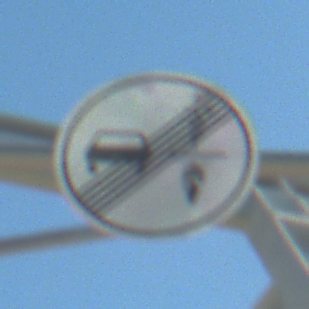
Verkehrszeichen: EndeVerbotUeberholenEinspurigeFahrzeuge
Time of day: MorningAfternoon
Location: Outdoor (Special)
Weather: Clear
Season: NotSpecified
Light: Natural